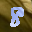
Label: 8